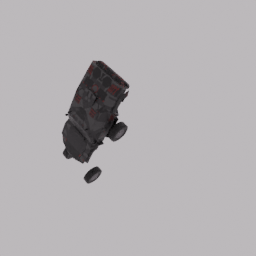
Label: mechanical